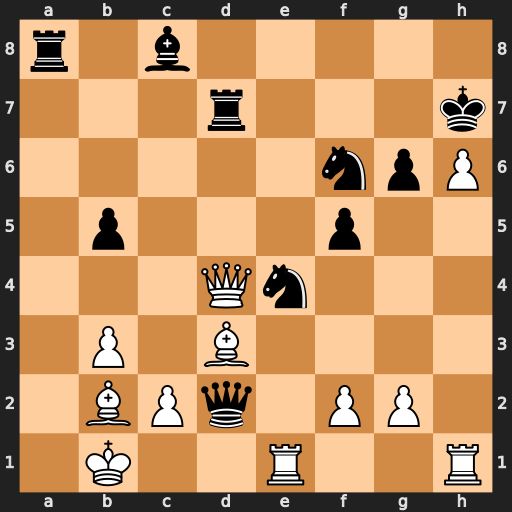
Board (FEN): r1b5/3r3k/5npP/1p3p2/3Qn3/1P1B4/1BPq1PP1/1K2R2R
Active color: w
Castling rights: -
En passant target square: -
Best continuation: Rxe4 Rxd4 Re7+